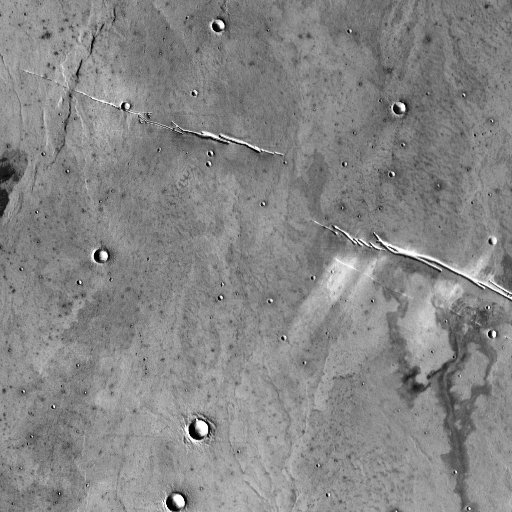
Crater classes present: Background, Other